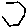
Label: hexagon